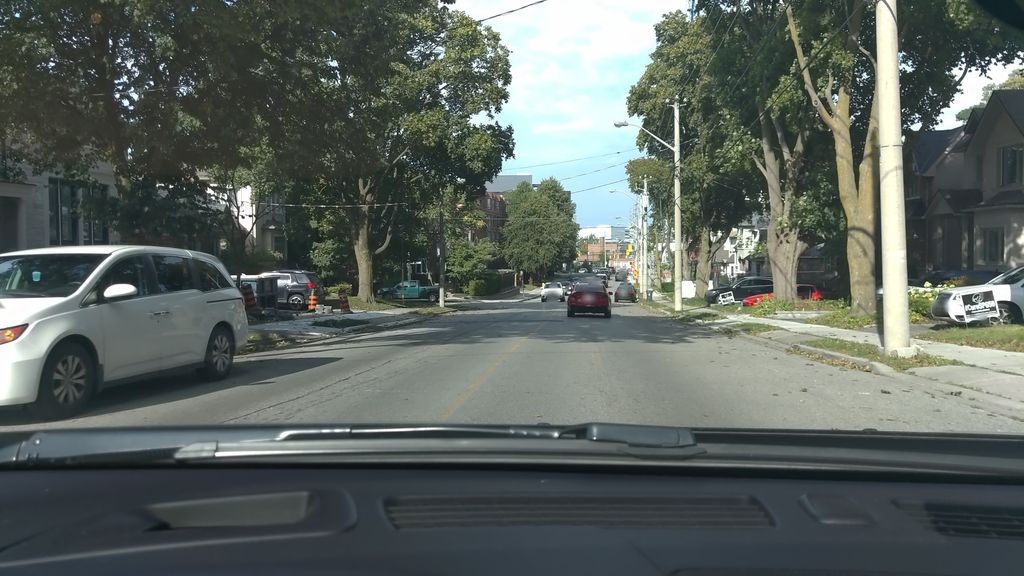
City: toronto